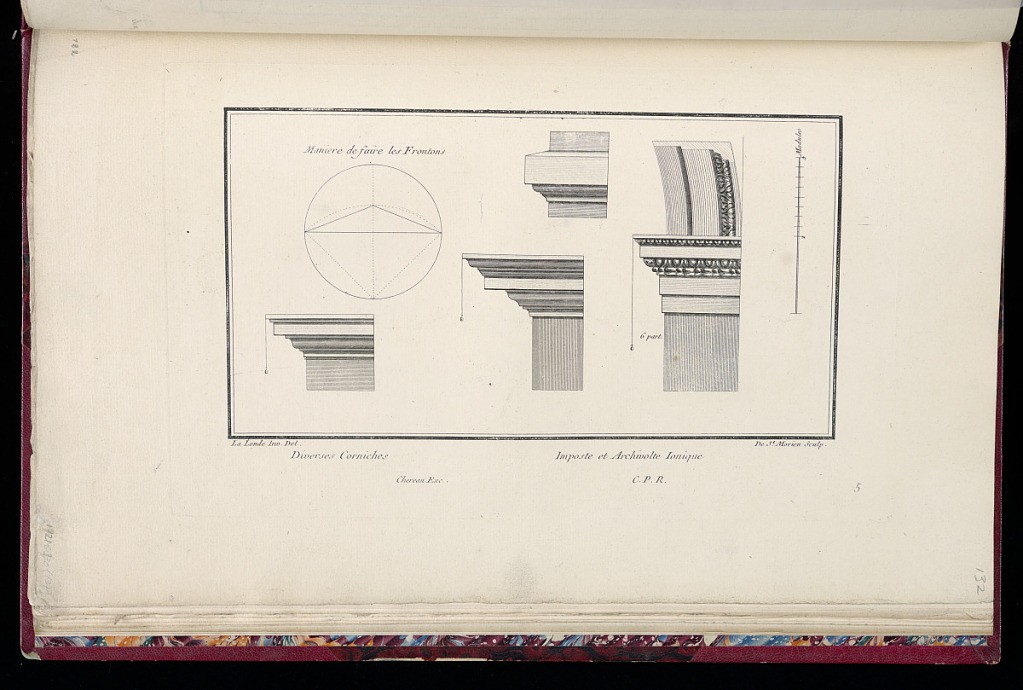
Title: Diverses Corniches. Imposte et Archivolte Ionique.
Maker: Richard de Lalonde, French, active 1780–96
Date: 1775-1788
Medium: Etching on off-white laid paper
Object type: Print
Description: Plate showing various cornices and an Ionic impost and archivolt at right. In the upper left of the plate is a diagram showing the manner for making pediments. To the right side of the plate is a scale bar of "2 Modules." The plate is signed and numbered.